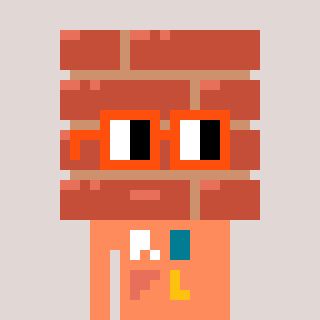
a pixel art character with square orange glasses, a wall-shaped head and a peachy-colored body on a warm background